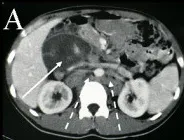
Multiplanar abdominal and pelvic CT, demonstrating extensive lymphadenopathy. A. Large low attenuation portal lymph node (solid arrow) showing peripheral enhancement, and associated para-aortic nodes (dashed arrows).
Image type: radiology (ct)